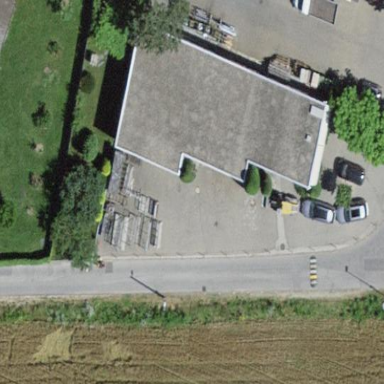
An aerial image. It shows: Industrial building.